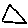
Label: triangle